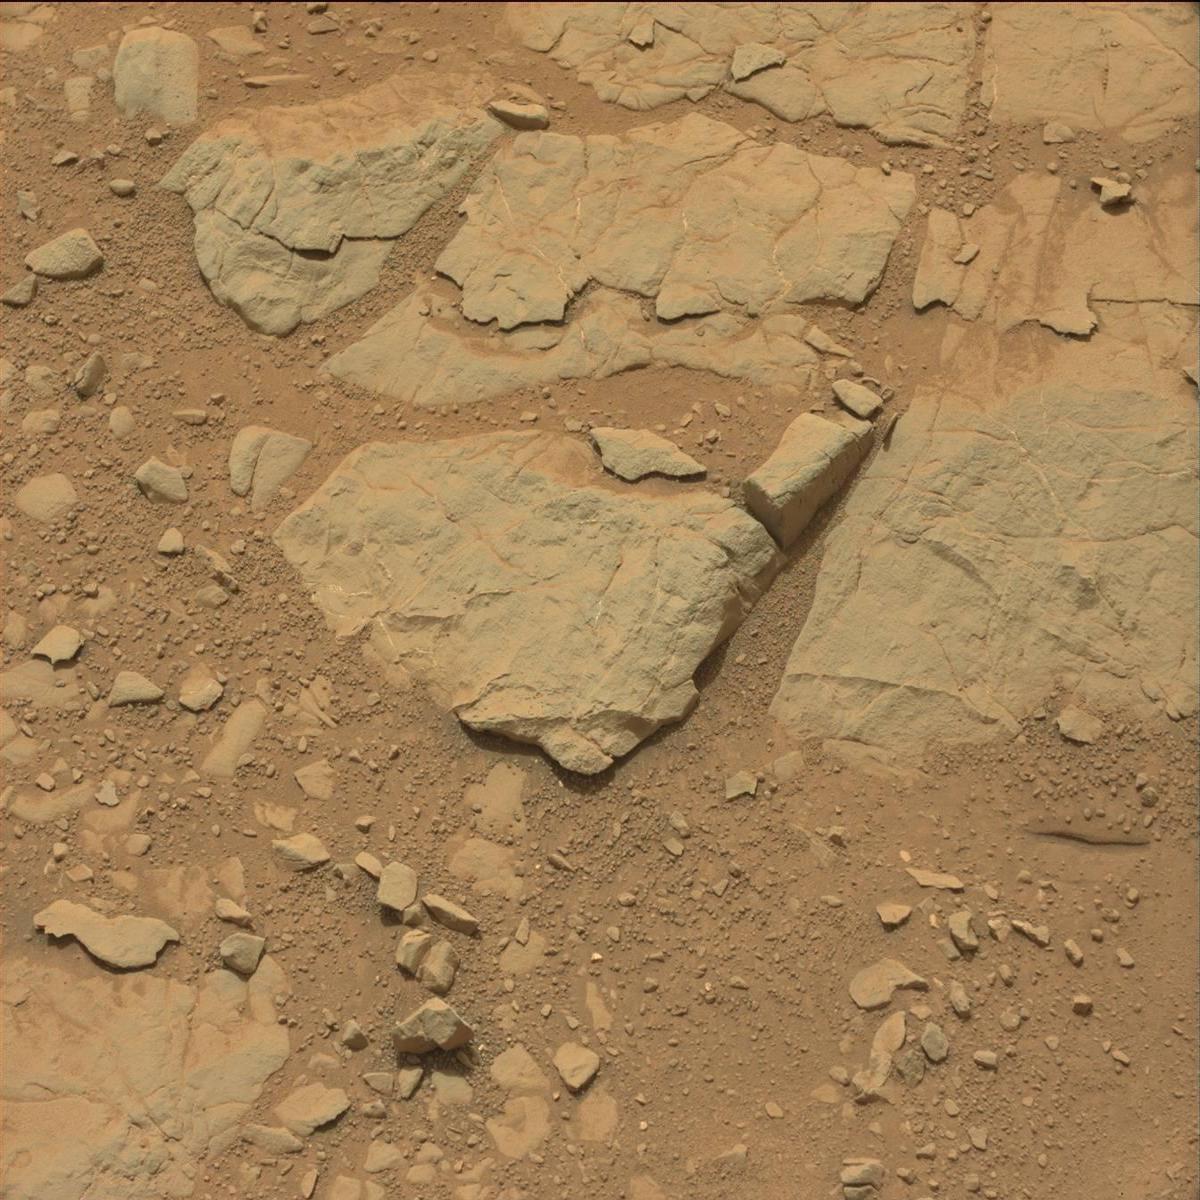
Terrain classes present: Bedrock, Rock, Sand / Soil